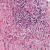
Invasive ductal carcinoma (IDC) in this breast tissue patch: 1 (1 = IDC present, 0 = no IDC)